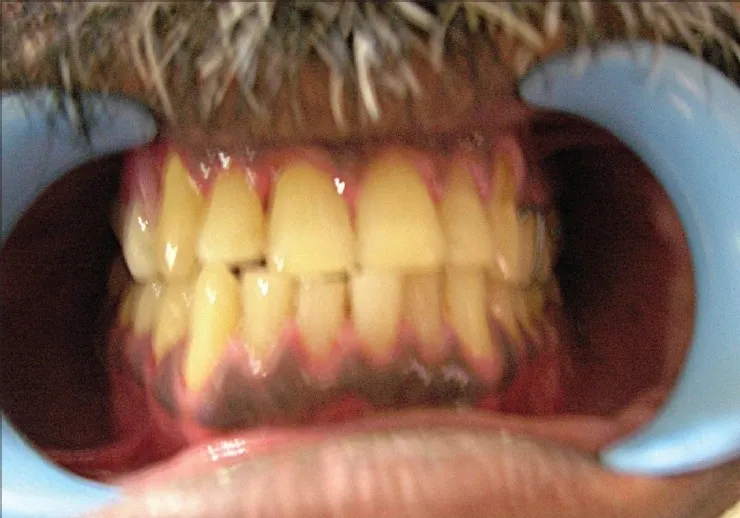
Dental rehabilitation with removable dentures.
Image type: medical_photograph (oral_photograph)